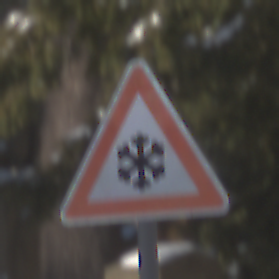
Verkehrszeichen: SchneeOderEisglaette
Umgebung: Outdoor, Special
Tageszeit: MorningAfternoon
Wetter: Clear
Licht: Natural
Jahreszeit: Winter
Kontrast: HighContrast